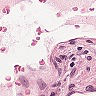
Metastatic tissue present: no